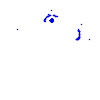
Particle: proton